Field crop: maize
Growth stage: 2
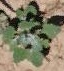
Species: chenopodium